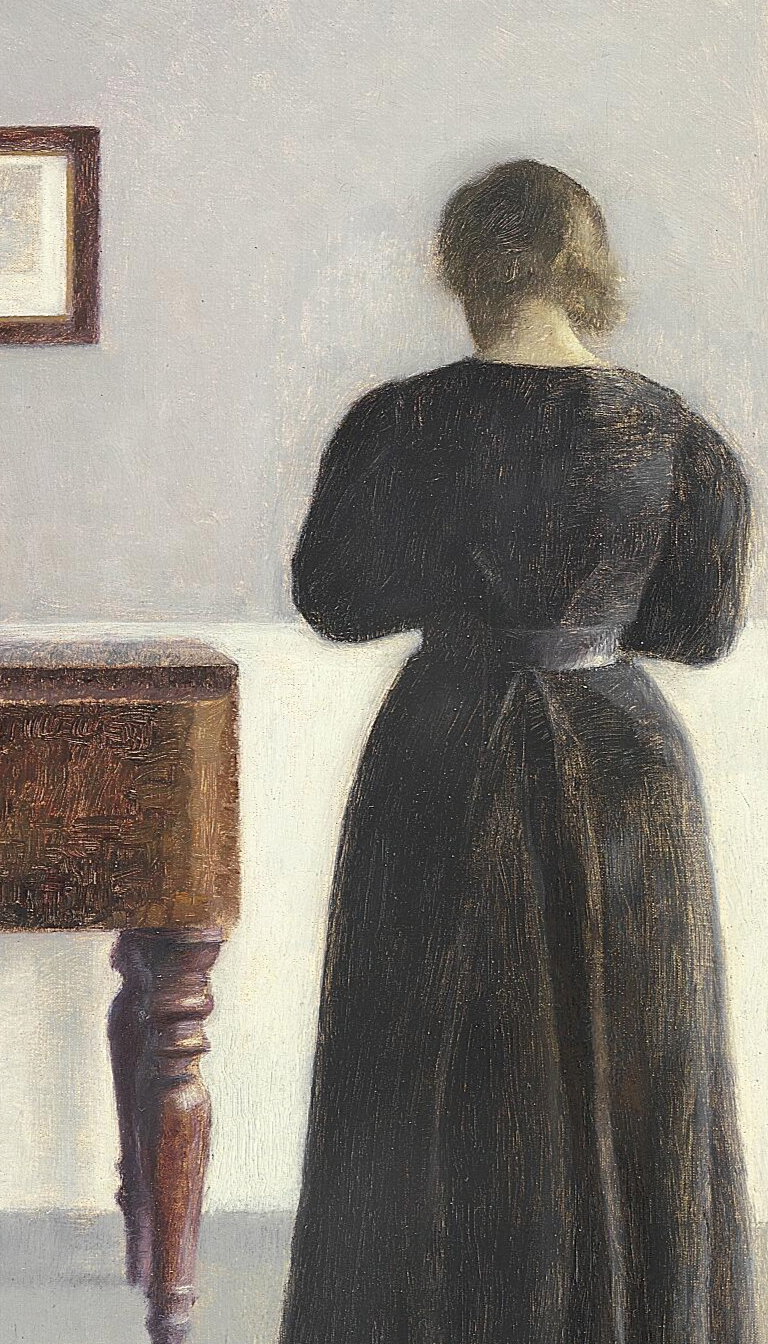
portrait painting, full figure, soft diffused light, woman in dark dress seen from behind standing beside dark desk, framed picture on pale grey wall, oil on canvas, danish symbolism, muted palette